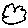
Label: cloud